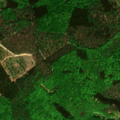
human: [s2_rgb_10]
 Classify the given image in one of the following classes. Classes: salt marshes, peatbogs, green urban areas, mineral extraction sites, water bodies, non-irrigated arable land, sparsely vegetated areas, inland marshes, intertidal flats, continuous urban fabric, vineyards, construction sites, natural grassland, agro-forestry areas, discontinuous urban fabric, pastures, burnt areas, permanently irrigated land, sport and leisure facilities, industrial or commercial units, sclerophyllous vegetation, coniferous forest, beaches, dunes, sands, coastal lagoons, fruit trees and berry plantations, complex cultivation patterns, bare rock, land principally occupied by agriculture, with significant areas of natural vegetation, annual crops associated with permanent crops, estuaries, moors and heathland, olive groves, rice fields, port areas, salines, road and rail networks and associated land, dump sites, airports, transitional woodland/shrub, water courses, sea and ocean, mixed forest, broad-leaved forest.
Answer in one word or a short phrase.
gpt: broad-leaved forest, mixed forest